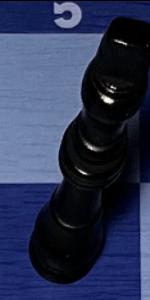
Label: King_Black